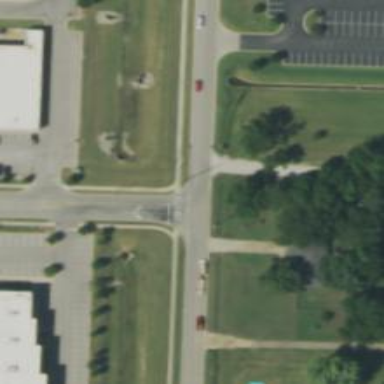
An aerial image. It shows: Uncontrolled road crossing.